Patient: sex M, age 29
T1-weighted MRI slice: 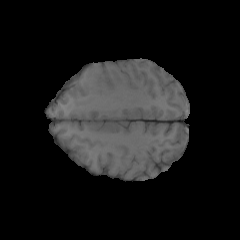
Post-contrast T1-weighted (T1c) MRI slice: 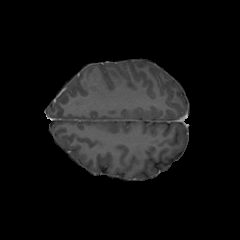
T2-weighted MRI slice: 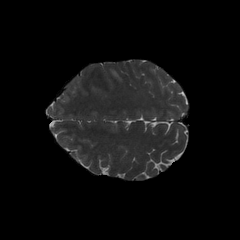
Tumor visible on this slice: yes
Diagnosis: Glioblastoma, IDH-wildtype
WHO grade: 4